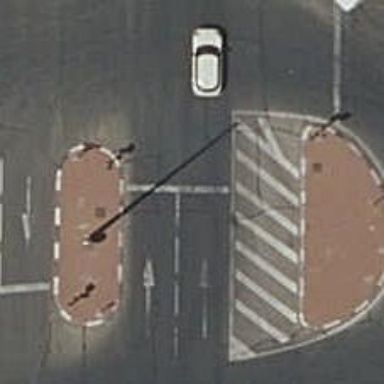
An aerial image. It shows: Road with traffic signals.